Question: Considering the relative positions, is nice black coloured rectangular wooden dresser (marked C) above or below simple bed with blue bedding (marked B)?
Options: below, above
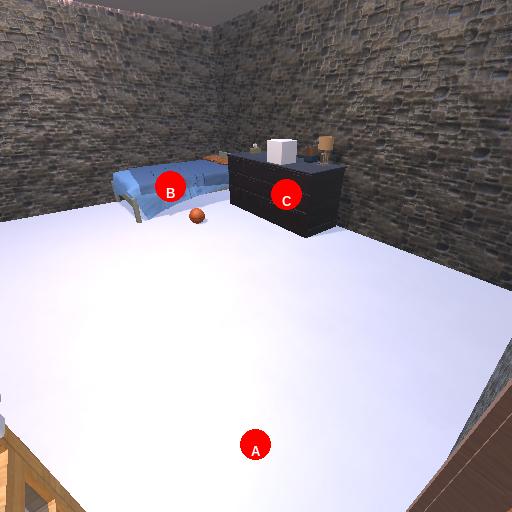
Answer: below